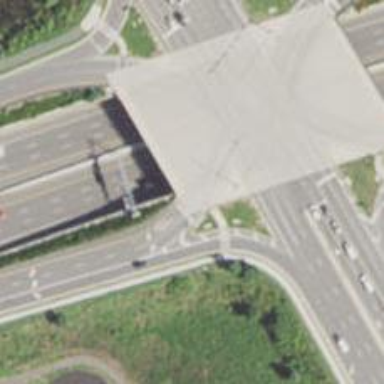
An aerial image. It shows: Trunk link highway bridge.